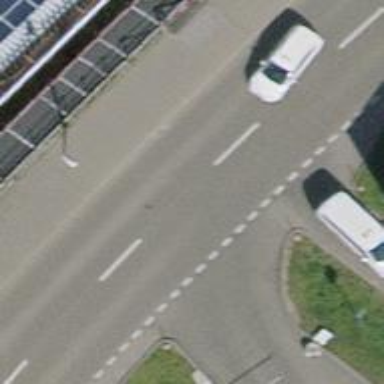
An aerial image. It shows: Asphalt surface.